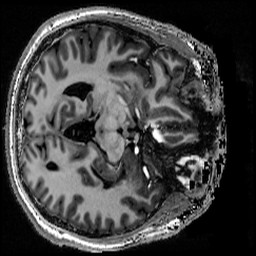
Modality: T1w
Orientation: axial
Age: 30
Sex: male